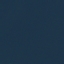
Land use / land cover: SeaLake